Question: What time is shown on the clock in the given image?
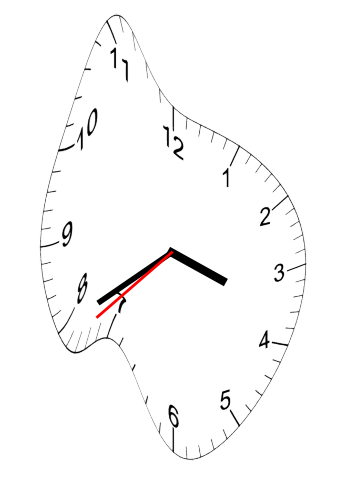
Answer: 03:39:38